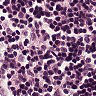
Metastatic tissue present: no